Field crop: maize
Growth stage: 1
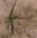
Species: salsola